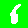
Digit: 6